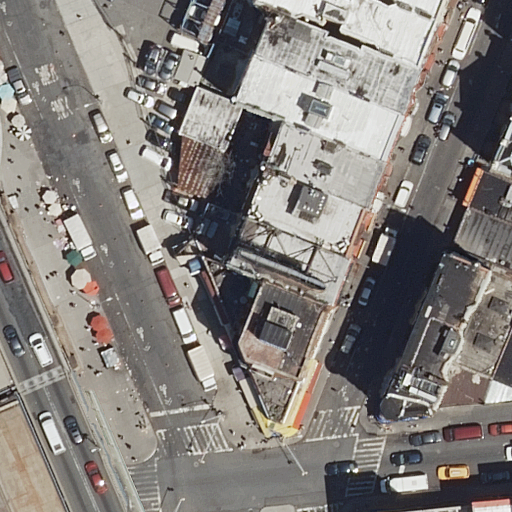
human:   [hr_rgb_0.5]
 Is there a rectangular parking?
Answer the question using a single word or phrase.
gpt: yes

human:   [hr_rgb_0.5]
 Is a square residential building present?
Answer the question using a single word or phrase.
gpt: no

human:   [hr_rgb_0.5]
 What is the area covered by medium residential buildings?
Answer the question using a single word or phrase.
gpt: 3205m2

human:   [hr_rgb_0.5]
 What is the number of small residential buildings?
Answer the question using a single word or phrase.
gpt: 3

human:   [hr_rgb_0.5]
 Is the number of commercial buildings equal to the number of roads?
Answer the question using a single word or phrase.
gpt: no

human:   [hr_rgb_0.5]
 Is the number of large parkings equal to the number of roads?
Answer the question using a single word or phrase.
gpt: no

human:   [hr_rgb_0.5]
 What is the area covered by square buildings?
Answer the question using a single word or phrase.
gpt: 0m2

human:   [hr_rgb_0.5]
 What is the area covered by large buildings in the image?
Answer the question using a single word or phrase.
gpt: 658m2

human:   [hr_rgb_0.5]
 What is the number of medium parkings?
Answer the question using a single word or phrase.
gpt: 0

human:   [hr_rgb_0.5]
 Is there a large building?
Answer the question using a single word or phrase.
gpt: yes

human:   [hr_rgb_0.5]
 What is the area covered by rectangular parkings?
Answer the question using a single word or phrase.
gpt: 597m2

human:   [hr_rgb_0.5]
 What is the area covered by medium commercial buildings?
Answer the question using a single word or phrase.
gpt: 0m2

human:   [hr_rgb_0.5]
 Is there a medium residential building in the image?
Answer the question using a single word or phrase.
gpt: yes

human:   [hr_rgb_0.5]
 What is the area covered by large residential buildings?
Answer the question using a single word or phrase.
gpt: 658m2

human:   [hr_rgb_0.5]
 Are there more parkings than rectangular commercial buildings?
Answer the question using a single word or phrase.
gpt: yes

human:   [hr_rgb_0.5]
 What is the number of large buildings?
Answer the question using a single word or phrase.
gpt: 1

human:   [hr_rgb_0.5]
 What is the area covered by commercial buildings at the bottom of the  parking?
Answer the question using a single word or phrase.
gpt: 0m2

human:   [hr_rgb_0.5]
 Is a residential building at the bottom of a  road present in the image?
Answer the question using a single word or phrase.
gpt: yes

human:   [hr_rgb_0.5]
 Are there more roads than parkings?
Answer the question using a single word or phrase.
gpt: yes

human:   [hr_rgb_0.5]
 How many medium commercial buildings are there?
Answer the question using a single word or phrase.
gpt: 0

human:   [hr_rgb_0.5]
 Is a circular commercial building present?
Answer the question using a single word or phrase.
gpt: no

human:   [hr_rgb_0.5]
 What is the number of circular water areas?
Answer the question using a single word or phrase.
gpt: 0

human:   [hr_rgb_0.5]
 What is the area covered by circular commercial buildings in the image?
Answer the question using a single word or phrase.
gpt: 0m2

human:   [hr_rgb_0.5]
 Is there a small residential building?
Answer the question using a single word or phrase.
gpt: yes

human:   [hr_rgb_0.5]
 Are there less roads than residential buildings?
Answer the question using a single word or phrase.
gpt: no

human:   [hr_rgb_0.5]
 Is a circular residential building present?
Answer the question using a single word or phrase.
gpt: no

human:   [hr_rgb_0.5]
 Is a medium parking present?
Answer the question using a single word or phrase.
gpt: no

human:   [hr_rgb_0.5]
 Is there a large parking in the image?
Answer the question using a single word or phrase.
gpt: yes

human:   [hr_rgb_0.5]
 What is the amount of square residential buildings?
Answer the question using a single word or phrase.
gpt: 0

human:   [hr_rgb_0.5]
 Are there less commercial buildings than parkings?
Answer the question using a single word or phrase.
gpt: yes

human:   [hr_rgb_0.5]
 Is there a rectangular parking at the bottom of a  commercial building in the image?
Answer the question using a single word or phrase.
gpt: no

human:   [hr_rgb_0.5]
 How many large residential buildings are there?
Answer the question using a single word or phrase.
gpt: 1

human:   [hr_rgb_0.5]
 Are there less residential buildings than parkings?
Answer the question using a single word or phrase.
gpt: no

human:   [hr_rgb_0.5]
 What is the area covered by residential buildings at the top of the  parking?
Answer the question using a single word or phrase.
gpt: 0m2

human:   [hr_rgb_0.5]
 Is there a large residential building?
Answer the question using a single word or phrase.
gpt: yes

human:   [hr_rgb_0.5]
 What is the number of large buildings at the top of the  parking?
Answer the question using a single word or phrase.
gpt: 0